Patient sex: F
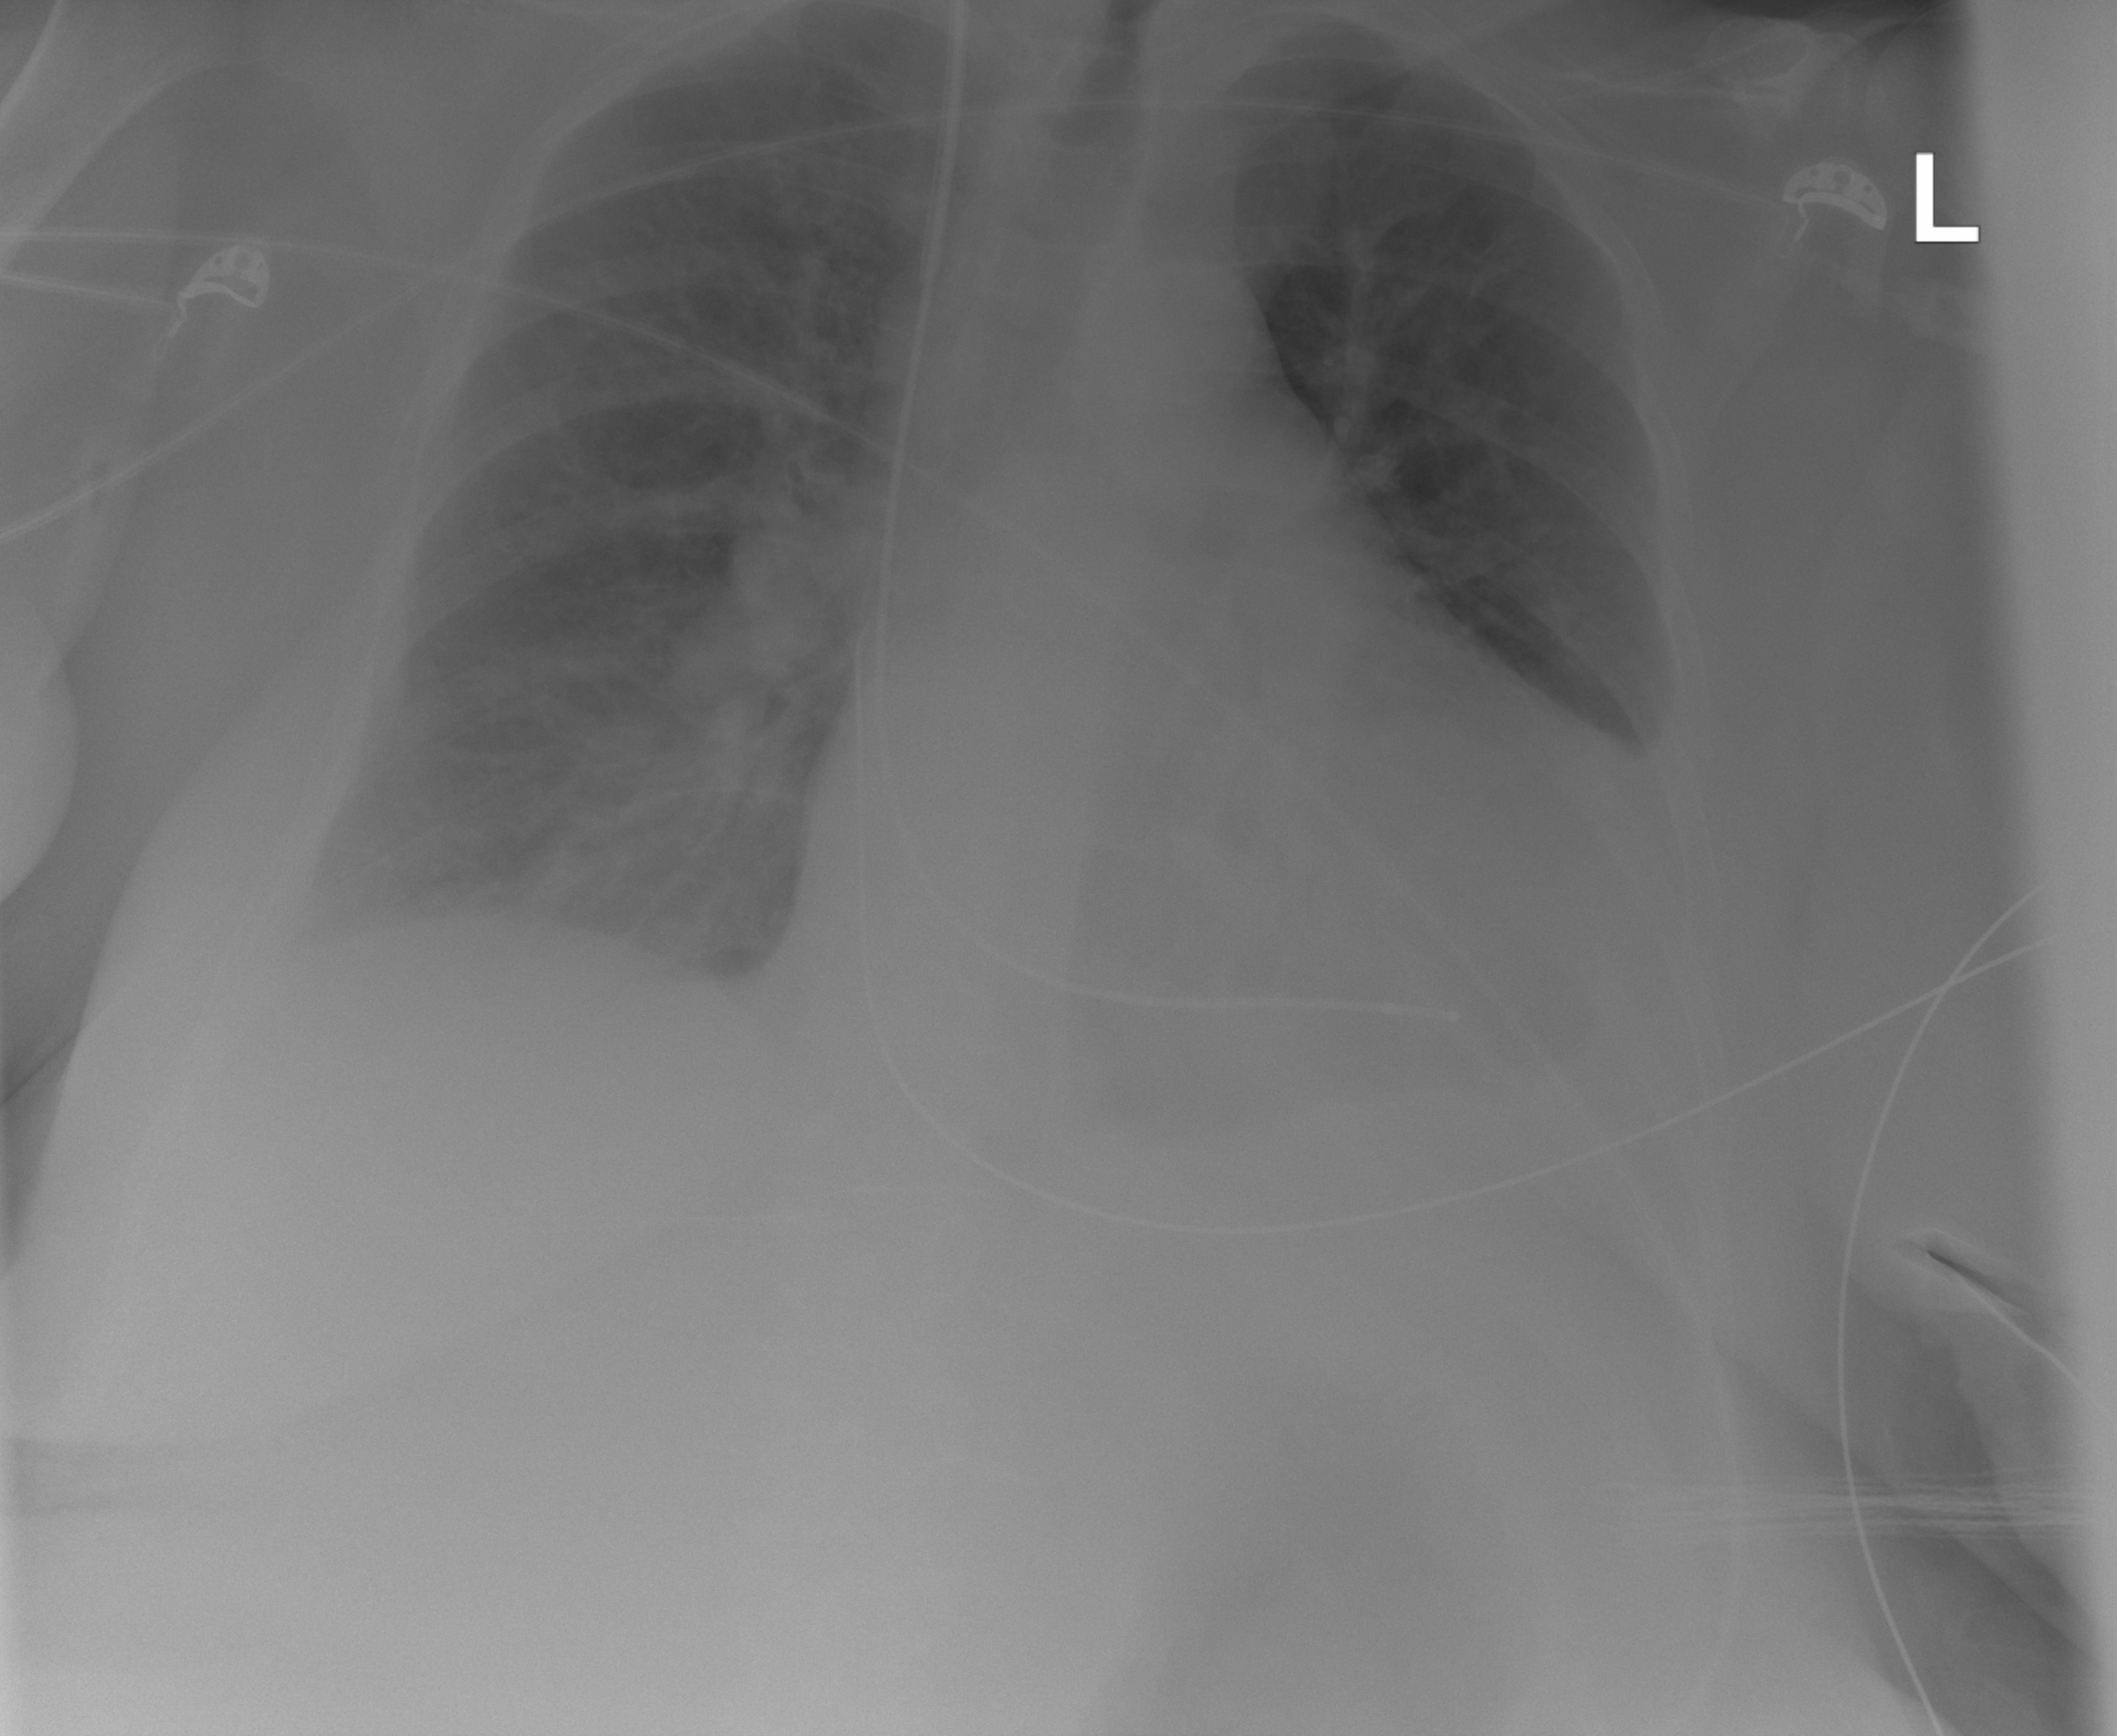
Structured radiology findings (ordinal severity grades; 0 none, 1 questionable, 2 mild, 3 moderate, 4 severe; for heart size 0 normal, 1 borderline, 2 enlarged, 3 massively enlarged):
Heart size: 3
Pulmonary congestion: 2
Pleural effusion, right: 0
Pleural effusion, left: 0
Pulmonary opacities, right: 0
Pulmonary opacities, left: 0
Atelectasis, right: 0
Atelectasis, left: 0